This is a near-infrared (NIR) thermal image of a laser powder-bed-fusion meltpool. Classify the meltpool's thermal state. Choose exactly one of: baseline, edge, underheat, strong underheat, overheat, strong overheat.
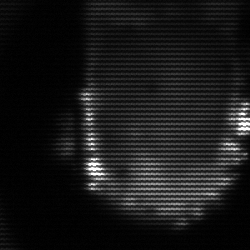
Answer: baseline